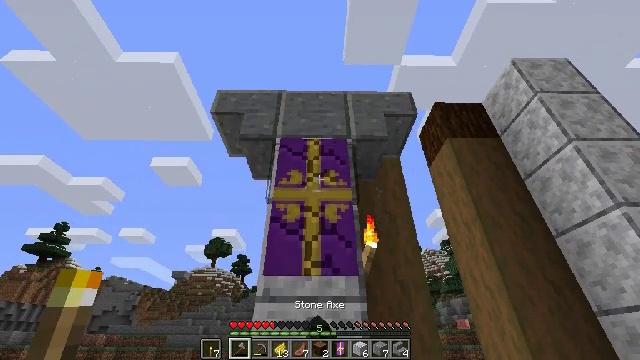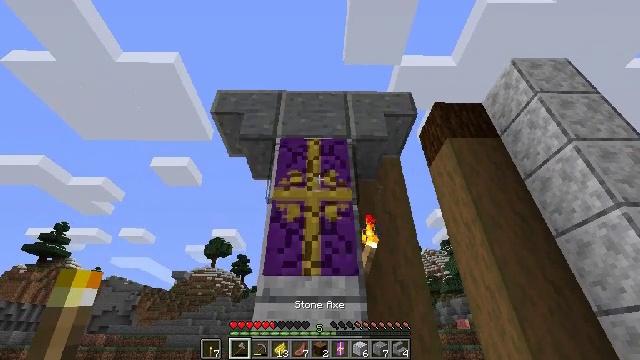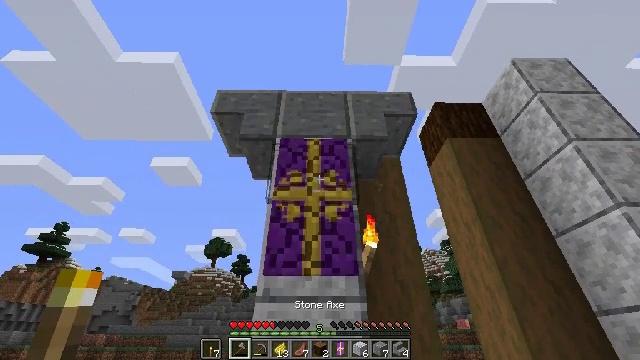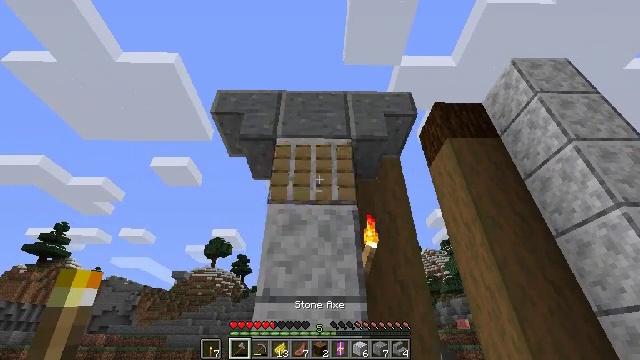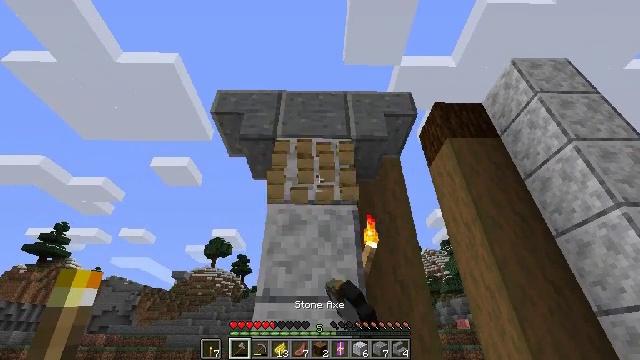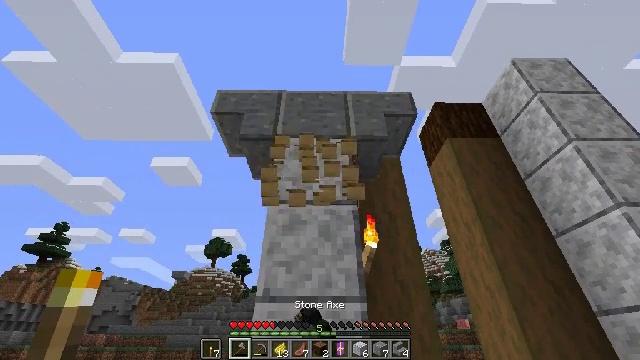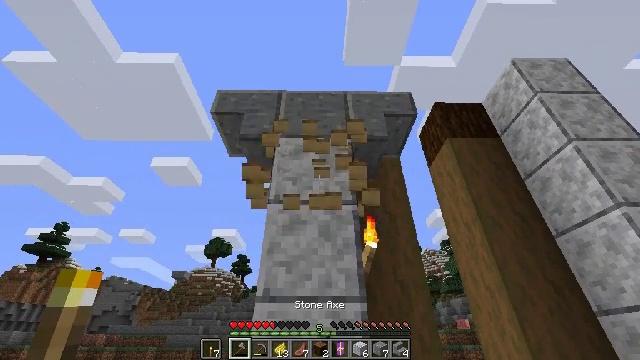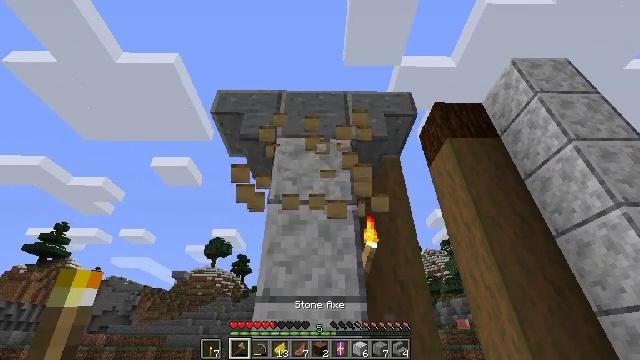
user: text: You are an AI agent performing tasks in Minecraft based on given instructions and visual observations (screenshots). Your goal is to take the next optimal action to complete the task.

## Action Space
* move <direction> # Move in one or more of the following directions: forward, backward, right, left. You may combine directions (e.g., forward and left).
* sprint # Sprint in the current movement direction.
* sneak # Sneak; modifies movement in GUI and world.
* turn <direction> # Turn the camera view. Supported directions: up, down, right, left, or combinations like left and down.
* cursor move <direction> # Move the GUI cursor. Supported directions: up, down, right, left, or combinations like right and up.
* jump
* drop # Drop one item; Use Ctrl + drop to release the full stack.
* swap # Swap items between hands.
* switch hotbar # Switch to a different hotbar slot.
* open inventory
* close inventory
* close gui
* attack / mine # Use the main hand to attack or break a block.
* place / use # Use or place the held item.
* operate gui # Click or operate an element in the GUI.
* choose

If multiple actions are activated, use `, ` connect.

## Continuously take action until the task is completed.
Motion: motion action
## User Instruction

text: Attack the wall to gather the purple wall banner.
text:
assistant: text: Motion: attack / mine
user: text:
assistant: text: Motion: attack / mine
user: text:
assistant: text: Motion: attack / mine
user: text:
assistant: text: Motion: attack / mine
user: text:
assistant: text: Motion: attack / mine
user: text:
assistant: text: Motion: attack / mine
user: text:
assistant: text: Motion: attack / mine
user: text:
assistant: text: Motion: attack / mine, switch to hotbar 2